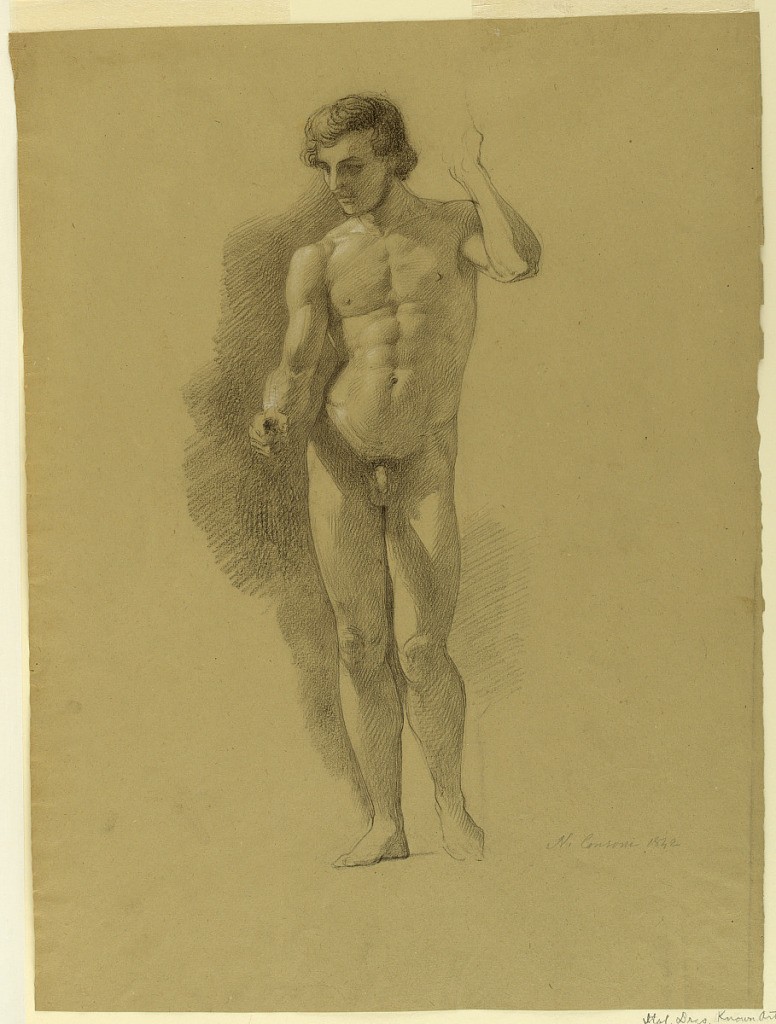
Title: Study of a Male Nude
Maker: Nicola Consoni, Italian, 1814 - 1884
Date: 1842
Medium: Black and white crayon on paper
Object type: Drawing
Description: Standing male nude with lowered head and raised left arm.